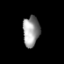
Tissue: prostate
Cell type: T cells
Senescence score: 0.7486
Nuclear area (px): 497
Mean DAPI intensity: 151.571